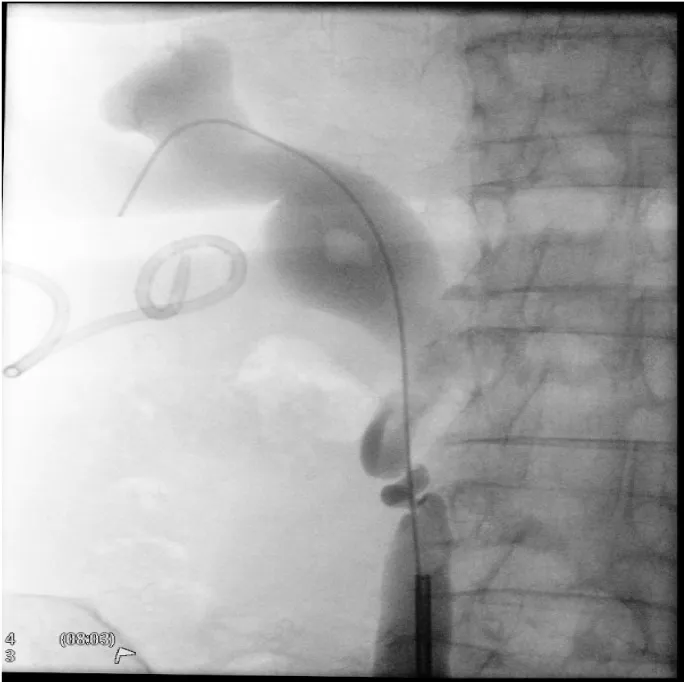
Retrograde Pyelogram showing extremely tortuous upper ureter with a retropulsed stone.
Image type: radiology (x_ray)